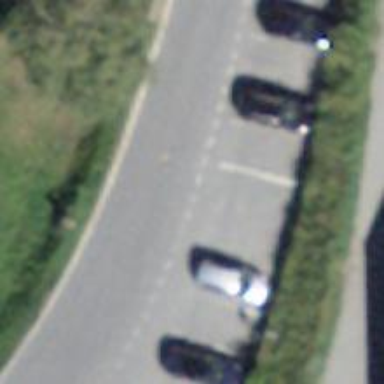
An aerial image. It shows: Parking area with surface.